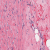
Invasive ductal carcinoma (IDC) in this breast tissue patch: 0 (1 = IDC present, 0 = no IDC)